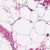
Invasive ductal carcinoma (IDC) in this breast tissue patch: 0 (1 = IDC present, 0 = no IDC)